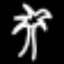
Label: palm tree